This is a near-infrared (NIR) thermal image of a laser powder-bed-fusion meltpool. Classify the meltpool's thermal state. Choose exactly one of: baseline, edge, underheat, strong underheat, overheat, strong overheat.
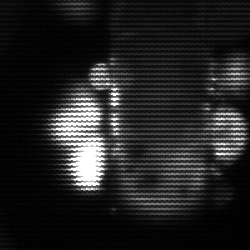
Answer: strong underheat